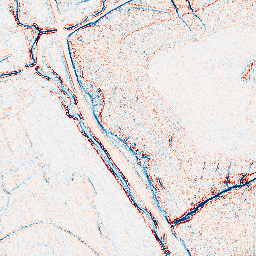
Category: edge_preserving
Decomposition family: bilateral
Decomposition parameters: d: 5
sigma_color: 75
sigma_space: 25
Upsampling method: fft_zeropad
Upsampling parameters: scale: 8
Upsampling scale: 8